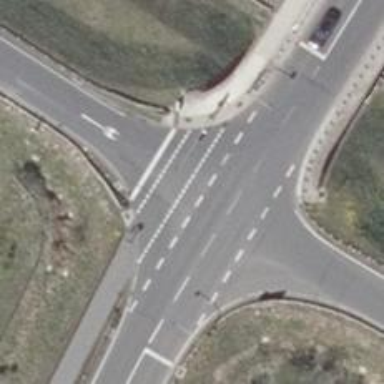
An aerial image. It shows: Motorroad with trunk link.